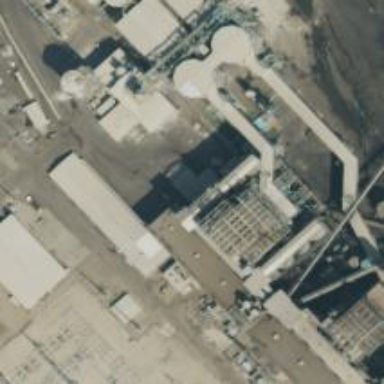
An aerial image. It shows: Steam turbine generator.